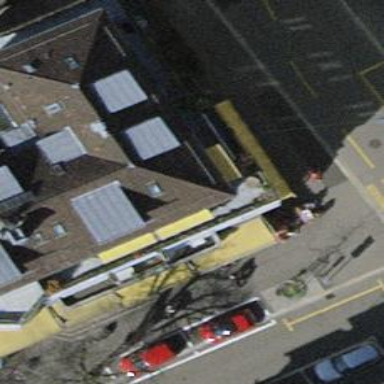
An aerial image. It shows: Café.